Question: In NetBeans, for javascript and php files/code, you can easily comment lines of code by just selecting them and then clicking on the comment button as shown in this picture.

Is possible to perform the same action for HTML code? If yes, how?
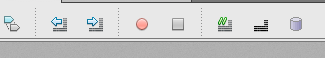
Answer: To comment out html code (and javascript/php code), select the section of code you want to comment out and use the + + ( + + for Mac) keyboard shortcut. For html code this adds the '<!-- -->' tags around your code.
To uncomment, select the commented code and use the same keyboard shortcut. This will remove the comment tags.